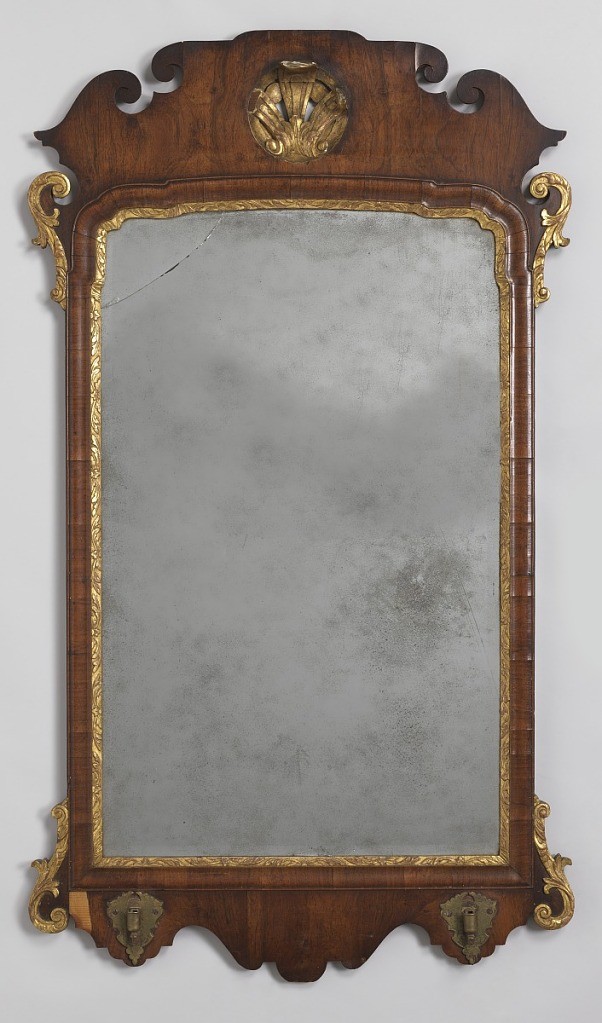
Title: Mirror with candle brackets
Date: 1720–35
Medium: Walnut veneer on deal, carved gessoed,and cast brass, mirrored plate glass
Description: Rectangular mirror (a) with original rectangular bevelled glass. Inner gilt molding carved with regularized floriation in low relief; shaped at upper corners. Wider conforming cyma and bead walnut molding outside. Cresting, with gilded ears of voluted leaf carving, is itself scrolled, voluted, and pierced at center to admit a round pierced gilded ornament. Shaped base has ears similar to above and bears a pair of engraved brass sockets which receive two scrolled candle brackets (b,c) with circular candle sockets and cups.